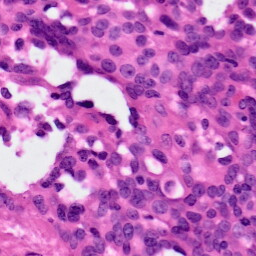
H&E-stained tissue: Ovarian